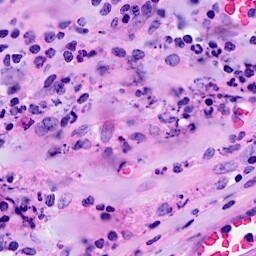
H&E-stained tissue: Breast